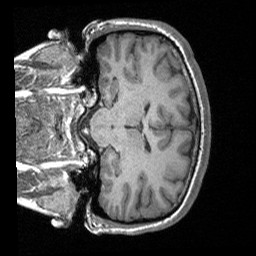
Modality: T1w
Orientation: coronal
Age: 22
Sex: female
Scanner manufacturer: siemens
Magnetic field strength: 3 T
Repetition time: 1.64 s
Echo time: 0.00234 s